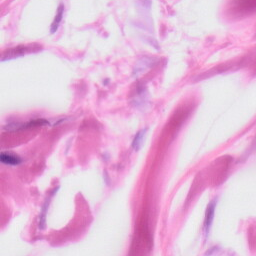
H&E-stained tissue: Skin